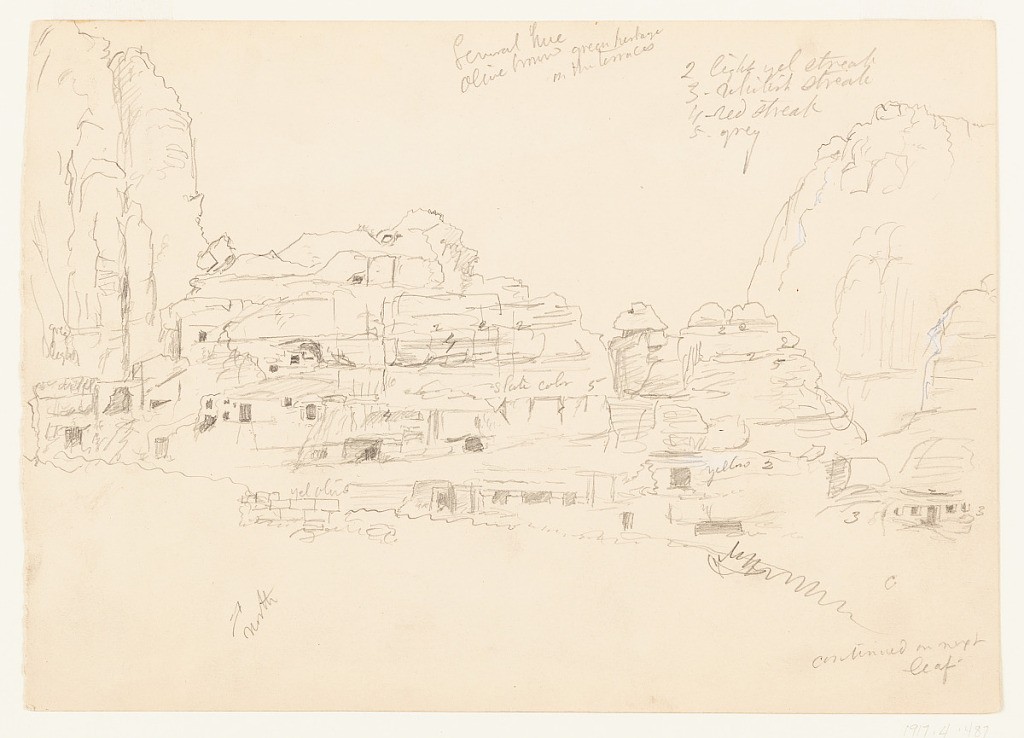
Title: Jabal al-Habis, Petra, Jordan
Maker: Frederic Edwin Church, American, 1826–1900
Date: February 24-27, 1868
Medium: Graphite, brush and white gouache on off-white wove paper; verso: graphite
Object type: Drawing
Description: Landscape sketch showing a view of the hill known as Jabal al-Habis in Petra, Jordan. Located beside Qasr al-Bint (known to the artist as the "Pharaoh's Palace"), the rugged hill has numerous portals, likely tombs, carved into its rugged, terraced side. The hill's contour is defined by rocky pinnacles, notably with a small, looped arch in the stone at upper center. Behind Jabal al-Habis at left is the sheer northern flank of Umm al-Biyara, the tallest mountain in Petra. At right, the steep, rocky side of another nearby mountain frames the scene.

Verso: Landscape and architecture sketches showing two views of rock-carved tombs in the rugged landscape of Petra, Jordan. At lower left, two of the Royal Tombs are loosely sketched beneath an immense, craggy mountain. At upper right, a rugged rock in the foreground frames a view of rectangular, carved tombs in the middle distance at center, backdropped by a barren, desert mountain range.